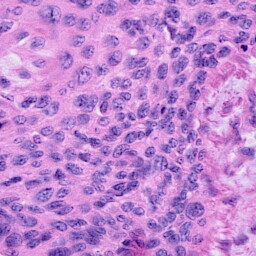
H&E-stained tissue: Cervix